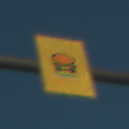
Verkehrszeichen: FahrzeugeMitWassergefaehrdenderLadungOhnePfeilsymbol
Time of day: SunriseSunset
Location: Outdoor (RoadRail)
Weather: PartlyCloudy
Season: NotSpecified
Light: Natural